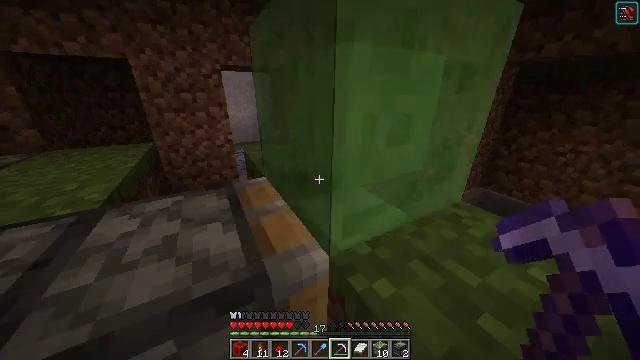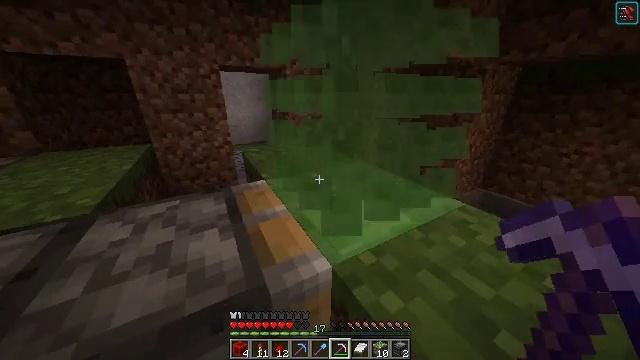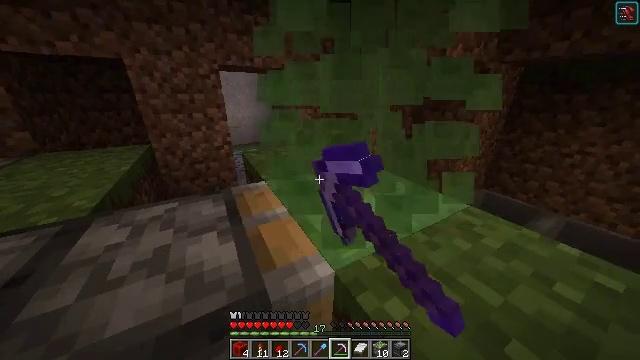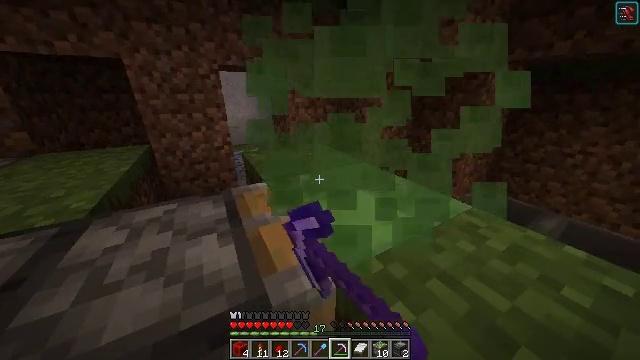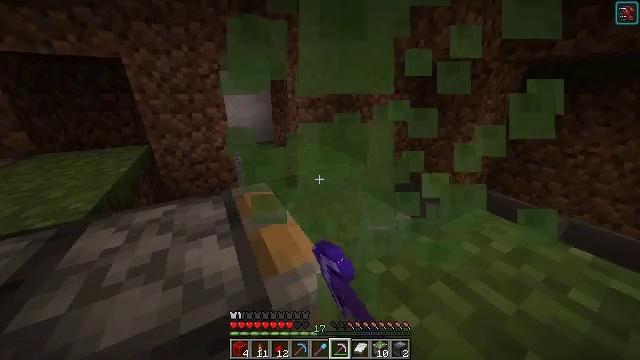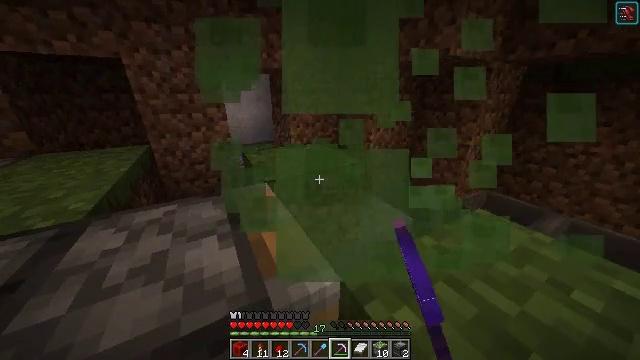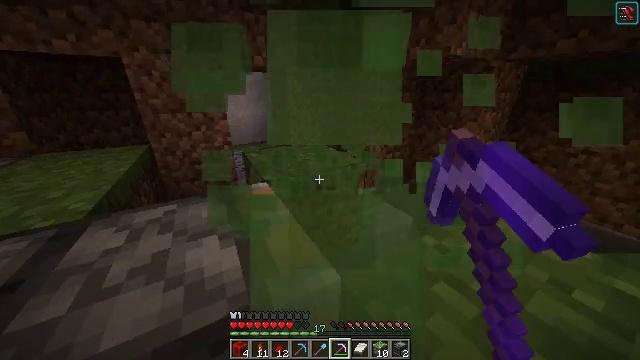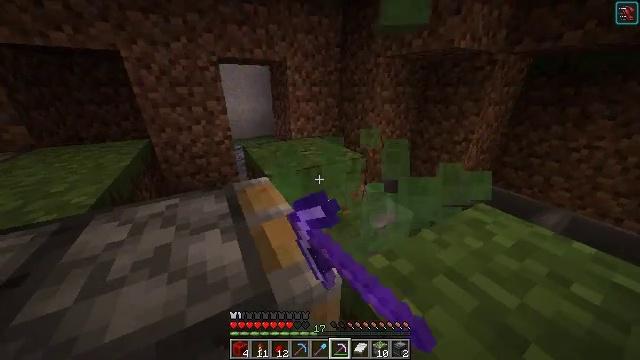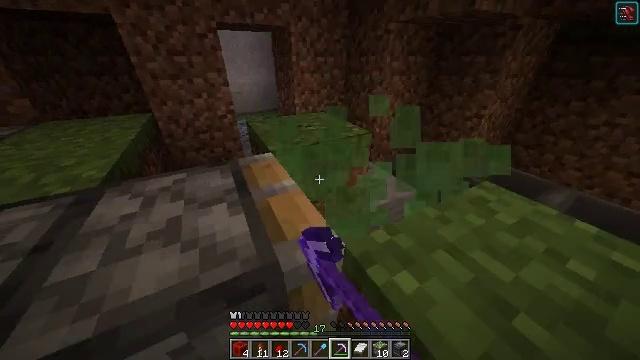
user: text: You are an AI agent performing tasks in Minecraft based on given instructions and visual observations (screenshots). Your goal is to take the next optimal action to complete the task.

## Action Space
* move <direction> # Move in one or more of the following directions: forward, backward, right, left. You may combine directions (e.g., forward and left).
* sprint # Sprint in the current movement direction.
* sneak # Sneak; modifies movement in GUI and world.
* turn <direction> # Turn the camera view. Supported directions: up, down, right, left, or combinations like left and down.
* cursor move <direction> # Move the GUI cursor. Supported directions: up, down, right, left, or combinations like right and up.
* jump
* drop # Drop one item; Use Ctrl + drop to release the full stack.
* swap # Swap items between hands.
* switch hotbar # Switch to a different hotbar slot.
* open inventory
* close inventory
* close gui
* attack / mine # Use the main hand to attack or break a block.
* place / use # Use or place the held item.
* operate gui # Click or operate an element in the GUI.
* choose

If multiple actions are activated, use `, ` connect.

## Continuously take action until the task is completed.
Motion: motion action
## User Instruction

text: Harvest the slime block from the ground.
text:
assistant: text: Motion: attack / mine
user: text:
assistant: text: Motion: attack / mine
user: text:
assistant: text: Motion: attack / mine
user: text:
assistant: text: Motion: attack / mine
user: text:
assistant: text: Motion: attack / mine
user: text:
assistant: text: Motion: attack / mine
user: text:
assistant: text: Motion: turn down, attack / mine
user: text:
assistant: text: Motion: turn left and down, attack / mine
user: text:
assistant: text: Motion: attack / mine